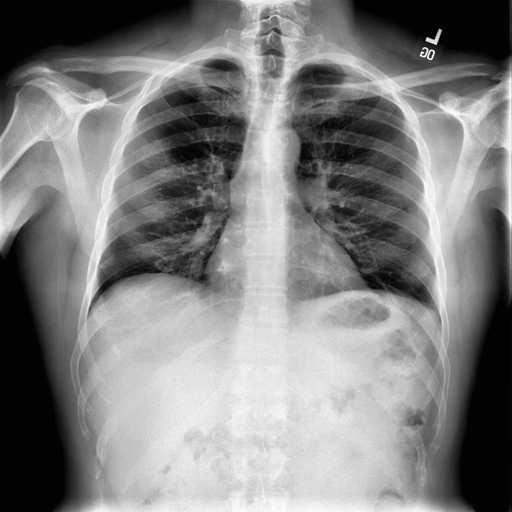
Finding: NORMAL